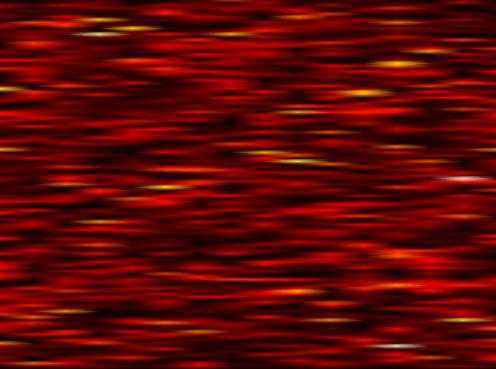
Label: WOLA